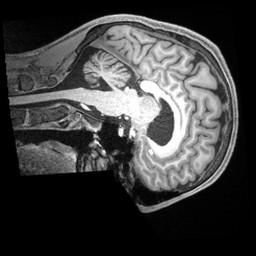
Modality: T1w
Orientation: sagittal
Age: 36
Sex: male
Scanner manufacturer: siemens
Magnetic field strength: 3 T
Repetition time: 2.4 s
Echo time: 0.00226 s